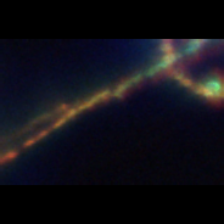
Taxon: Diatom_aggregate
Group: Diatoms